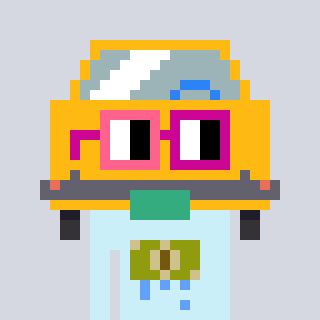
a pixel art character with square pink and red glasses, a taxi-shaped head and a cold-colored body on a cool background